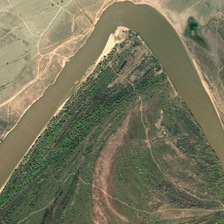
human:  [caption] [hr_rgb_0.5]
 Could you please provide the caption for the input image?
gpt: many green plants and bareland are in two sides of a curved river .

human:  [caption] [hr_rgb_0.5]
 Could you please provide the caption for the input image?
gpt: many green plants and bareland are in two sides of a curved river .

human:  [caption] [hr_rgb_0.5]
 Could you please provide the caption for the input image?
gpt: many green plants and bareland are in two sides of a curved river .

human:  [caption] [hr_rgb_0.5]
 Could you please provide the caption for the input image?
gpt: many green plants and bareland are in two sides of a curved river .

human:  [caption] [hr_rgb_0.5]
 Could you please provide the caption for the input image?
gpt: many green plants and bareland are in two sides of a curved river .